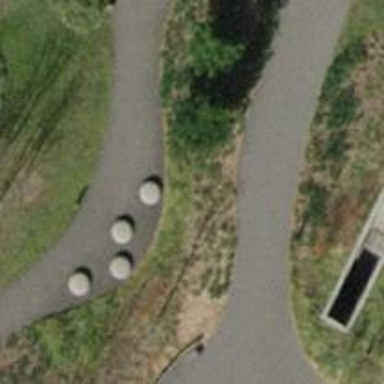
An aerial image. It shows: Bench for seating.